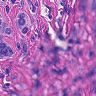
Metastatic tissue present: yes